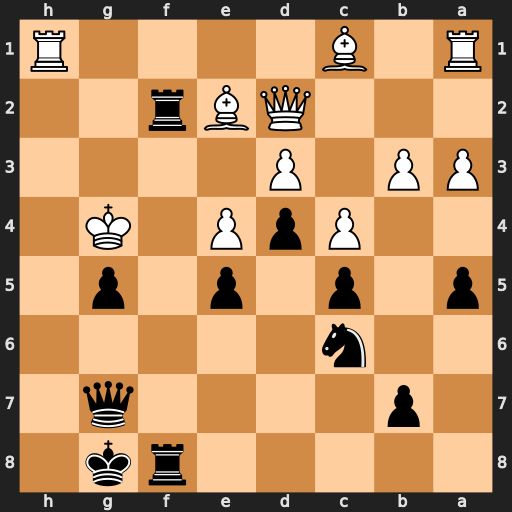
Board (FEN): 5rk1/1p4q1/2n5/p1p1p1p1/2PpP1K1/PP1P4/3QBr2/R1B4R
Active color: b
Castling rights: -
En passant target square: -
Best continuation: Rg2+ Kh3 Rff2